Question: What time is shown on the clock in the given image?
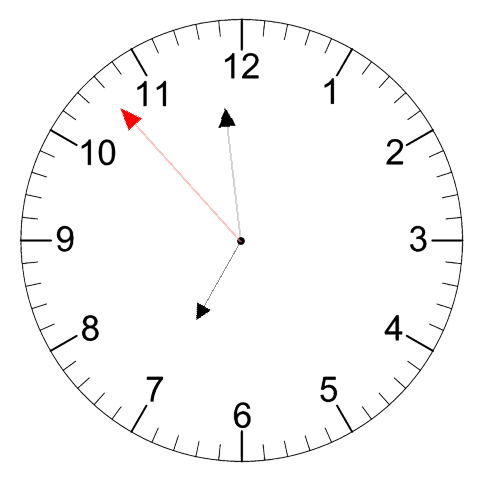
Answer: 06:58:53